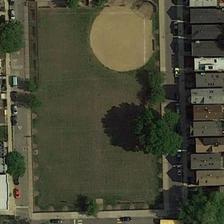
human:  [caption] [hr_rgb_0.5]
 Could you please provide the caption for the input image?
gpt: a baseball field is surrounded by many buildings and some green trees .

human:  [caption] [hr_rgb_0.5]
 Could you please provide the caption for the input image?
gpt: some buildings and several green trees are around a baseball field .

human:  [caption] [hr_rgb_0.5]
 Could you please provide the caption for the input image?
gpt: a baseball field is surrounded by several trees and many buildings .

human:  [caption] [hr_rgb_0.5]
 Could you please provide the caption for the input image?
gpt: a rectangular grassland containing a baseball field is next to villas aside .

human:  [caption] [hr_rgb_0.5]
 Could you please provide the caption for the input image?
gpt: a baseball field is surrounded by several trees and many buildings .